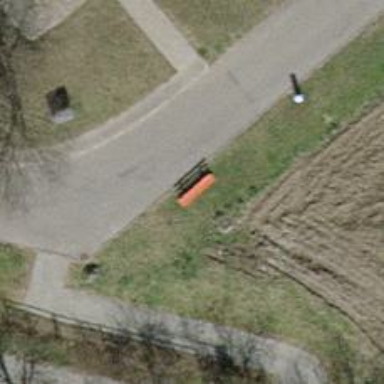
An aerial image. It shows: Red bench.